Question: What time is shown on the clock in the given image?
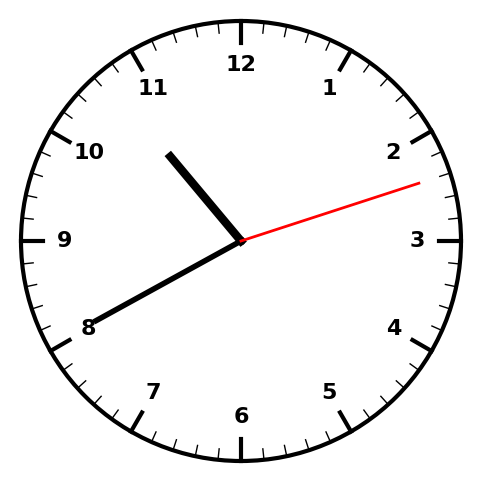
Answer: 10:40:12